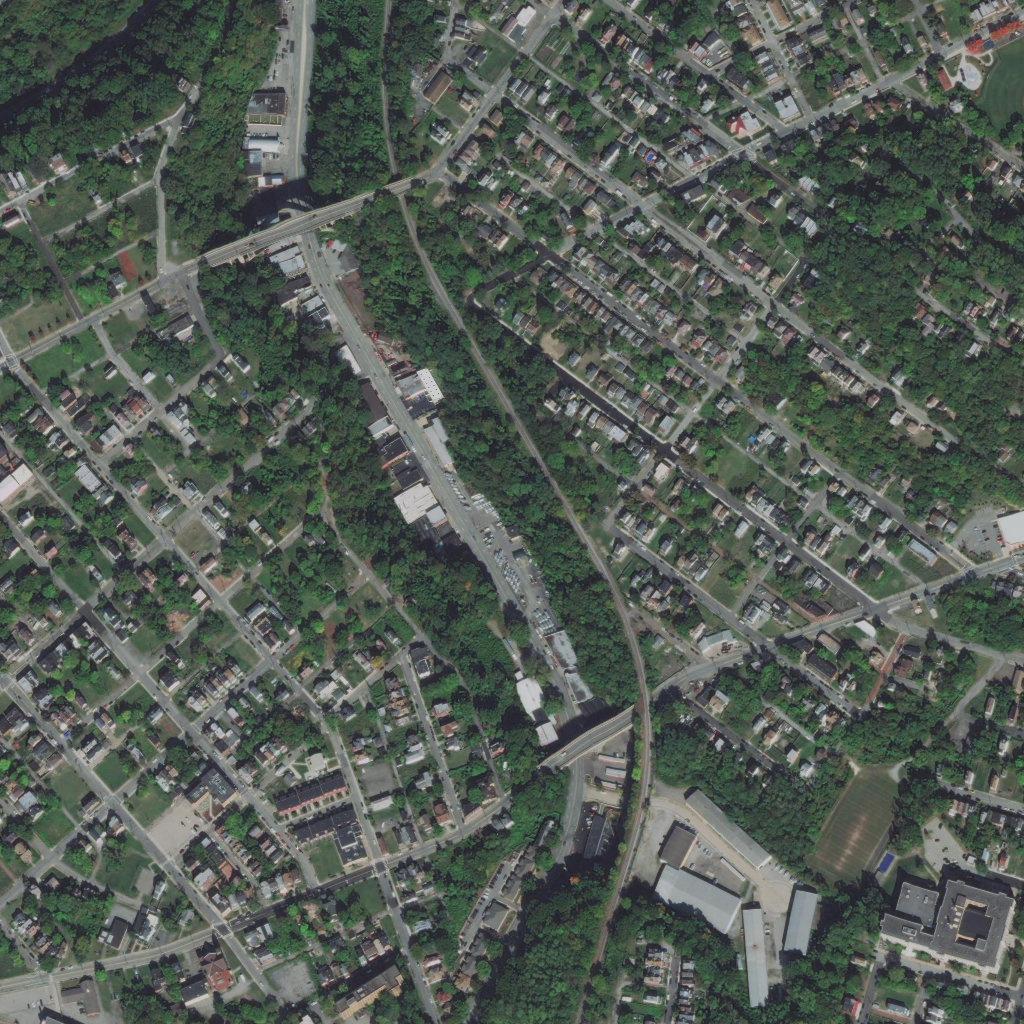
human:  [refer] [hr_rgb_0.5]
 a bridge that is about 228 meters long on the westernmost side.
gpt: <box>[[19, 17, 40, 26, 0]]</box>